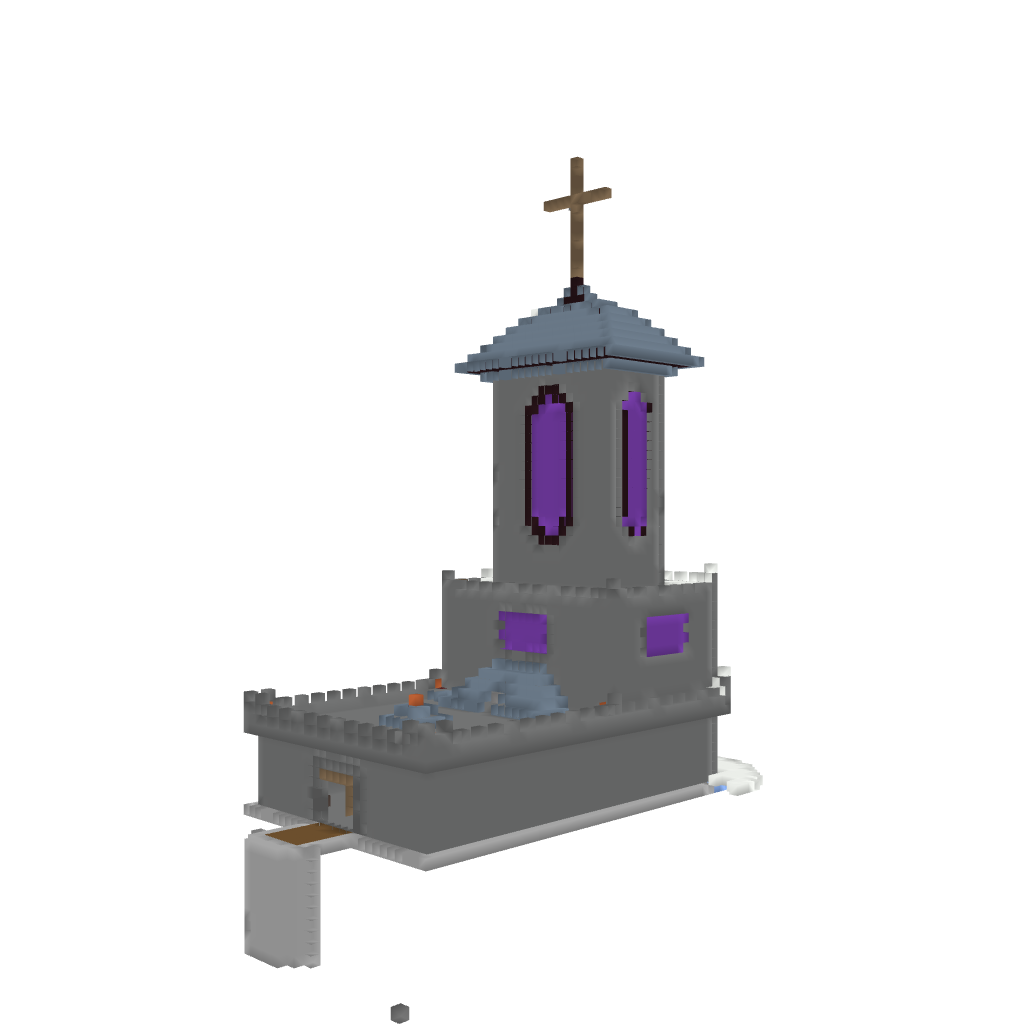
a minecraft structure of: Divine Church in the Sky